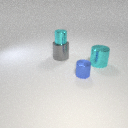
large gray metal cylinder to the left of large cyan metal cylinder